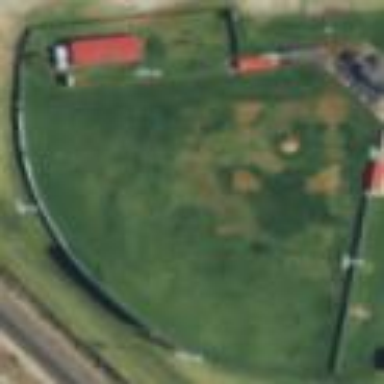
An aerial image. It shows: Baseball pitch for leisure and sports activities.